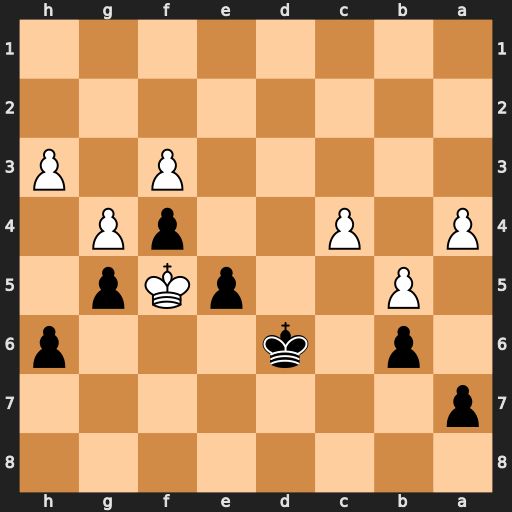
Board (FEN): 8/p7/1p1k3p/1P2pKp1/P1P2pP1/5P1P/8/8
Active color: b
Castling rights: -
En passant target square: -
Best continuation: Kc5 Kxe5 Kxc4